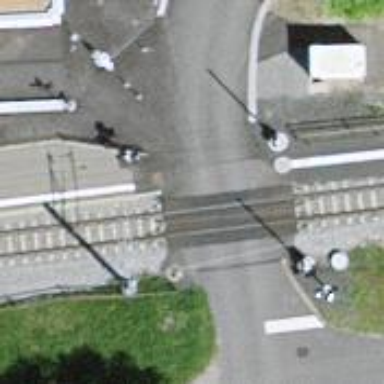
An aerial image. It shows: Level crossing at the railway with full barrier.